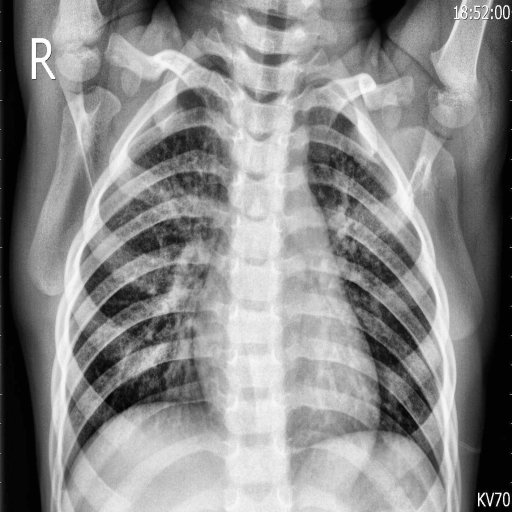
Finding: PNEUMONIA